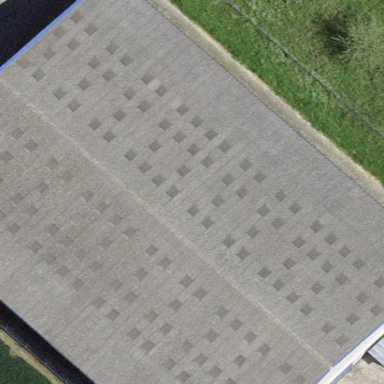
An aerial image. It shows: Barn.